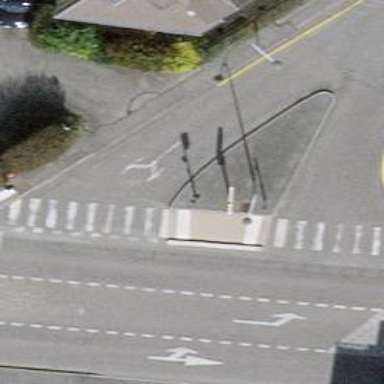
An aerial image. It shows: Road with traffic signals and zebra crossing with traffic signals.